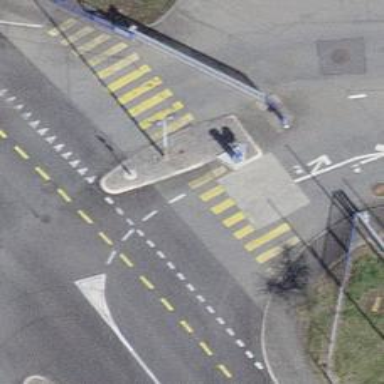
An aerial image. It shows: Uncontrolled crossing with zebra marking and island.